Question: I have a button that needs animation when hovered. The image below shows the word "Read More" i would like for the yellow line to the right to expand to about %50 more than its current size on hover.

'''
<a href="#" class="read_more">Read More </a> .read_more { font-family: "Gotham SSm A", "Gotham SSm B"; font-size: 20px; color: #002c77; letter-spacing: 0; text-align: center; line-height: 28px; font-weight: bold; text-transform: uppercase; } .read_more::after { content: "4"; color: #fcd450; }
'''
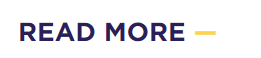
Answer: See below. Hope this helps
'''
.read_more {
font-family: "Gotham SSm A", "Gotham SSm B";
font-size: 20px;
color: #002c77;
letter-spacing: 0;
text-align: center;
line-height: 28px;
font-weight: bold;
text-transform: uppercase;
}
div {
position: relative;
display: inline-block;
}
div:after {
content: "";
height: 3px;
width: 20px;
background-color: red;
position: absolute;
right: -20px;
top: 50%;
transform: translateY(-50%);
}
div:hover:after {
width: 30px;
right: -30px;
}
'''
'''
<div><a href="#" class="read_more">Read More</a></div>
'''